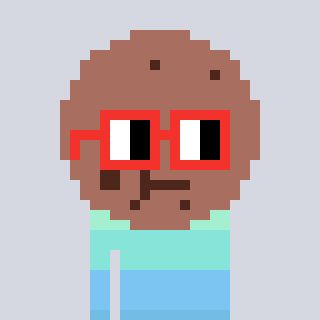
a pixel art character with square red glasses, a cookie-shaped head and a peachy-colored body on a cool background